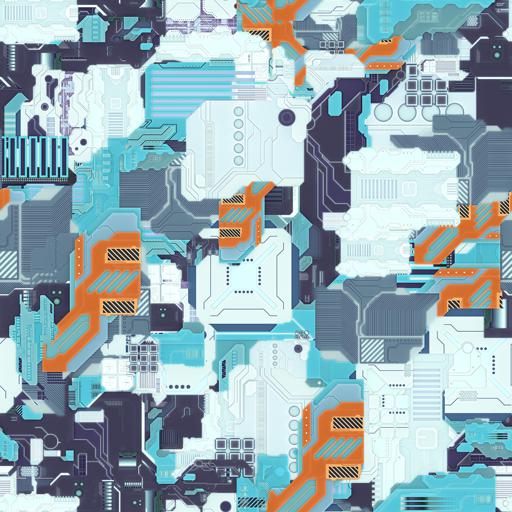
Tags: chip computer fi motherboard sci